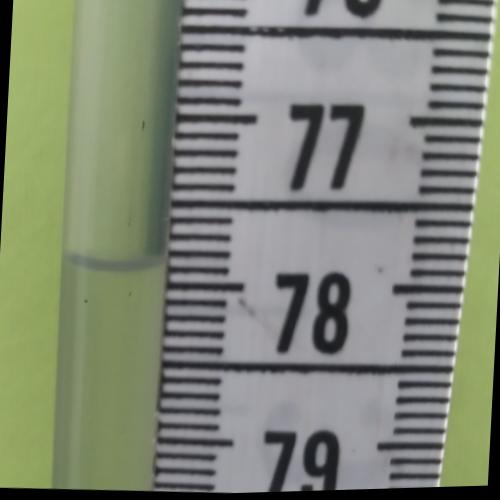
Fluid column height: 77.9 cm